Interaction volume radius: 5 \u00c5
Interaction volume height: 35 \u00c5
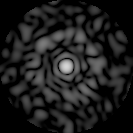
Disorder parameter: 0.8253